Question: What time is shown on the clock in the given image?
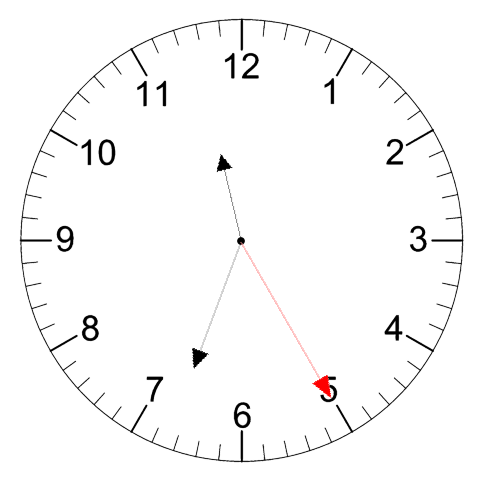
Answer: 11:33:25